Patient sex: F
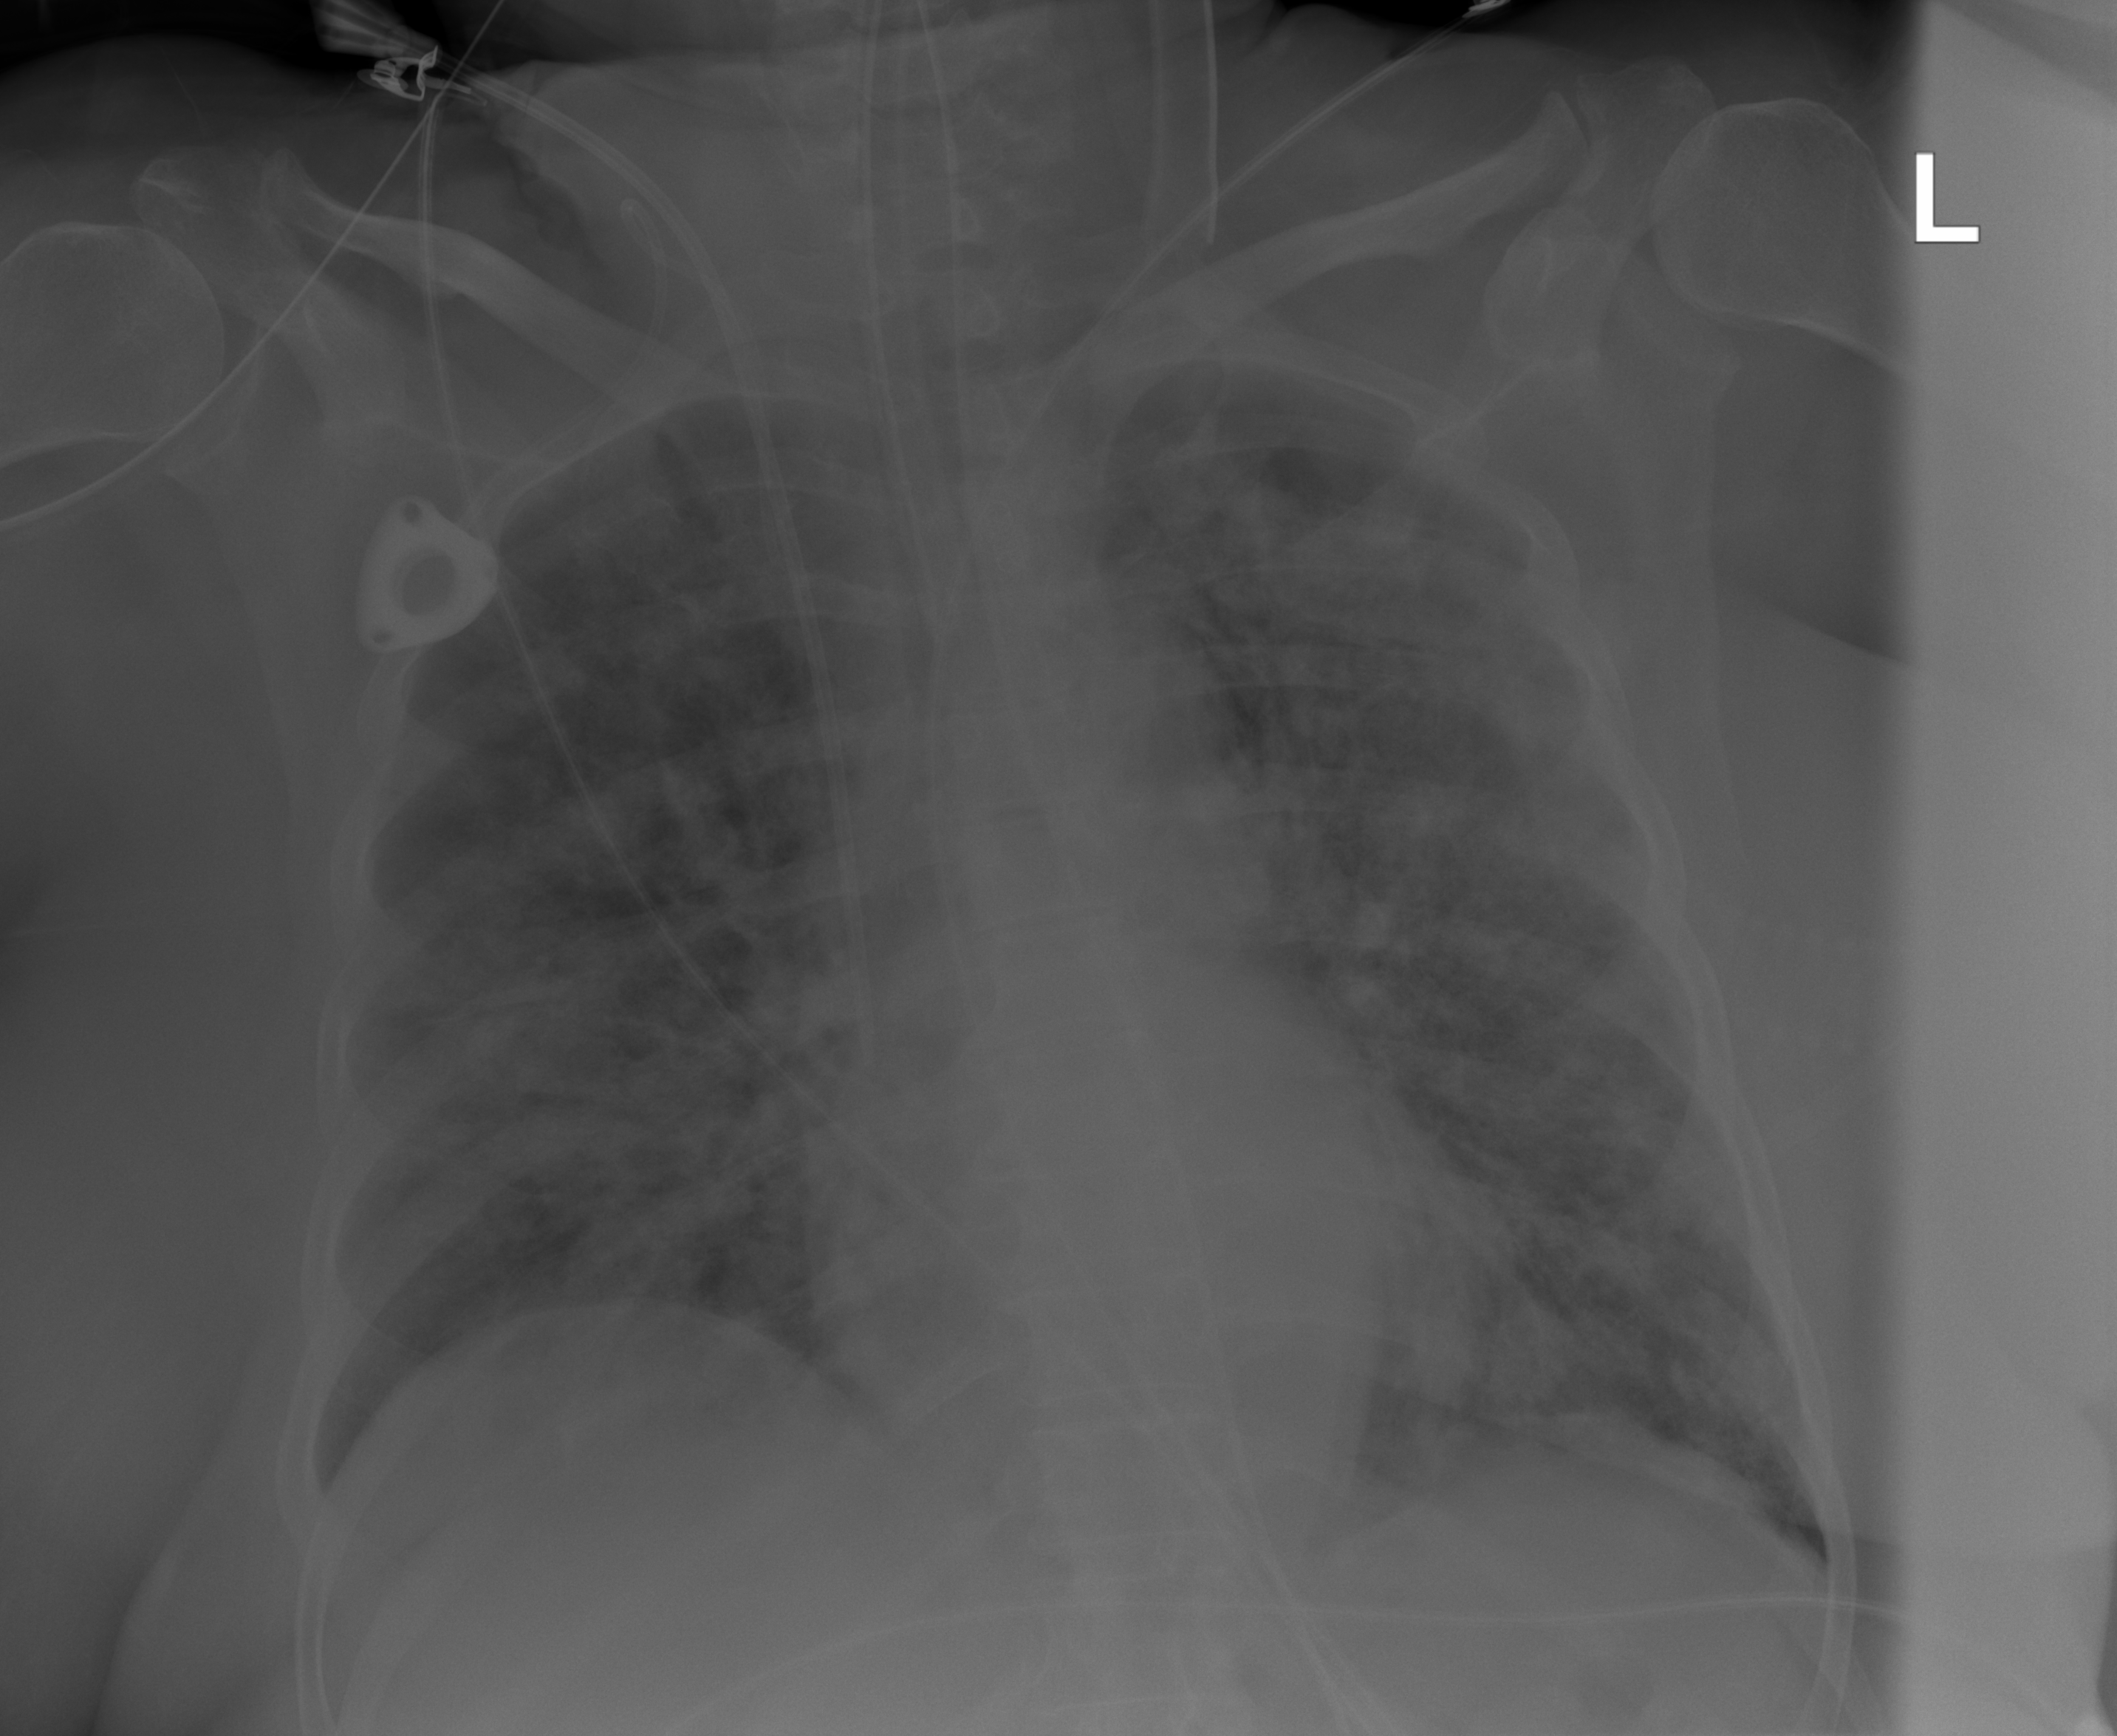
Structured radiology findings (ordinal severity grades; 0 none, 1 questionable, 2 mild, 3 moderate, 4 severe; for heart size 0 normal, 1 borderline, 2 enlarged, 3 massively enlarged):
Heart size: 0
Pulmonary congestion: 1
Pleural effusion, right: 0
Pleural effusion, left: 0
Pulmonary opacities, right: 4
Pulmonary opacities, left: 4
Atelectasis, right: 4
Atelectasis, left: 4